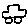
Label: car